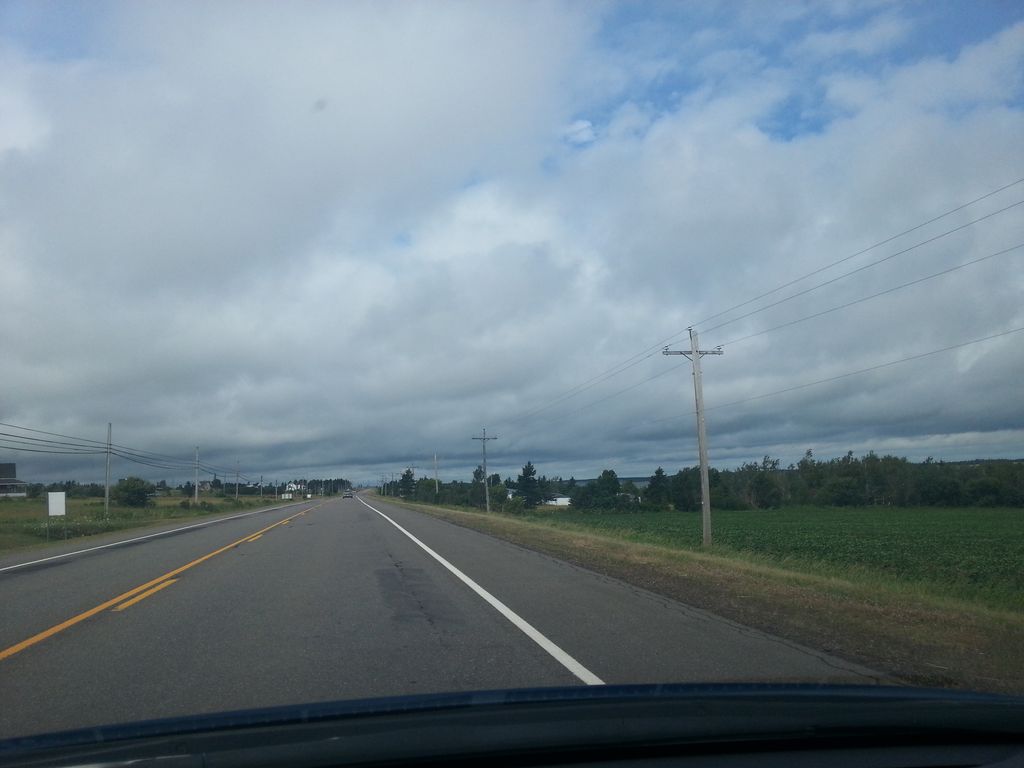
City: charlottetown